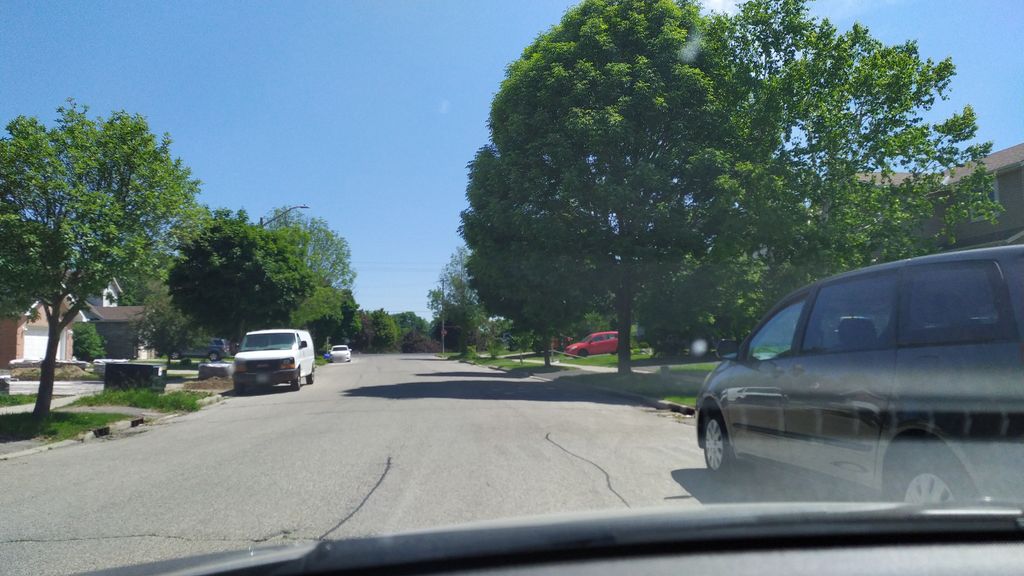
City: kitchener-waterloo